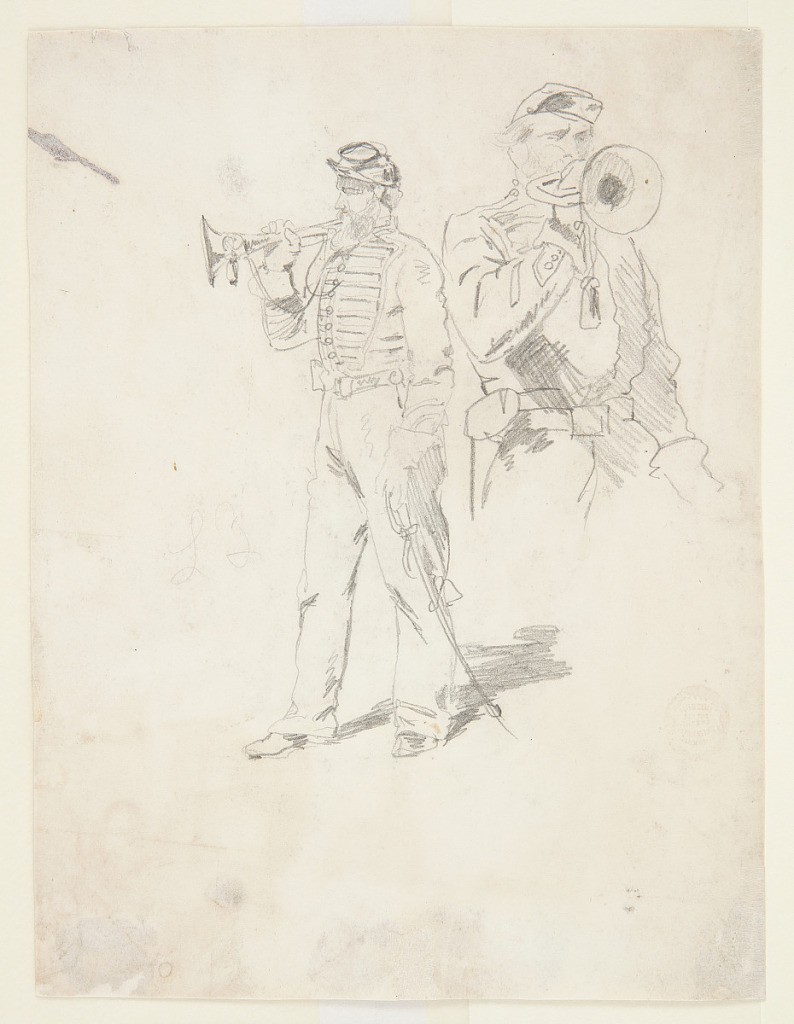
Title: Two Studies of a Bugler
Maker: Winslow Homer, American, 1836–1910
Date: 1862
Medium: Recto: Graphite on cream paper Verso: Grapite, brush and gray wash on cream paper
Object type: Drawing
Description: Recto:  Vertical full-length view of a bearded soldier, in cap and uniform, facing left and blowing a bugle with his right hand, while holding a sword in his left hand. Beside this study to the right is another three-quarter length view of solider, slightly larger in scale and turned to right.

Verso:  Horizontal scene of an army camp with campfire and three soldiers in foreground; wagon train, wagons and mules in background.